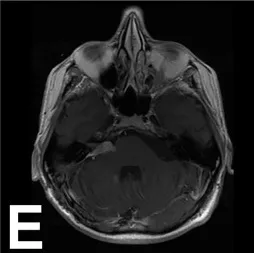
Images show treatment results in a 53-year old male with right facial nerve and abducens nerve pareses and right-sided deafness, after a partial VS removal. After the first surgery, which resulted in a remnant tumor.
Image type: radiology (mri)